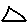
Label: triangle